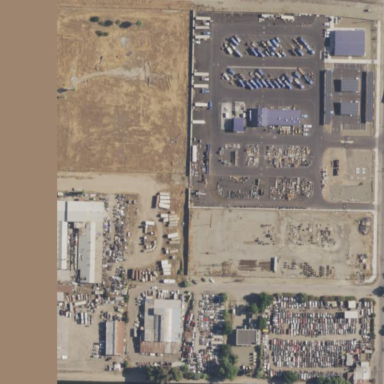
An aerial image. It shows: Industrial area.